Question: Per the GitHub API docs, <URL>.
The user is presented with the following dialog, which also mentions private repos. They accept the application.

Despite this, when using the oauth access token obtained when asking for 'repo' access, I can only see public repos when I GET <URL>. No private repos are shown.
The user account is my own, and I have not revoked access.
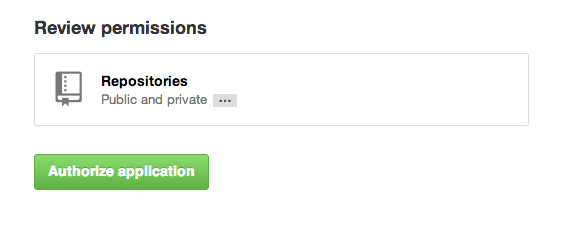
Answer: From testing:
- GETing doesn't show private repos (even if it's the user whose oauth access token you're using).- GETing show private repos.
This isn't documented in the <URL> at present, I just found out via testing.
Thanks to @ivanzuzak for suggesting to look at the endpoint.